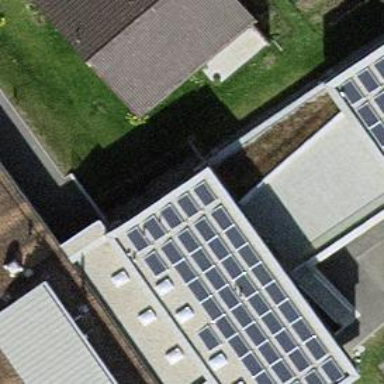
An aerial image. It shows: Kindergarten.